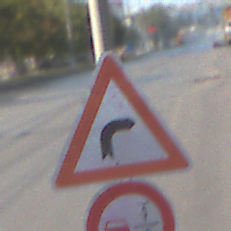
Verkehrszeichen: KurveRechts
Zusatzzeichen unten: VerbotUeberholenEinspurigeFahrzeuge
Umgebung: Outdoor, Urban
Tageszeit: Midday
Wetter: Clear
Licht: Natural
Jahreszeit: NotSpecified
Kontrast: HighContrast